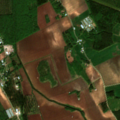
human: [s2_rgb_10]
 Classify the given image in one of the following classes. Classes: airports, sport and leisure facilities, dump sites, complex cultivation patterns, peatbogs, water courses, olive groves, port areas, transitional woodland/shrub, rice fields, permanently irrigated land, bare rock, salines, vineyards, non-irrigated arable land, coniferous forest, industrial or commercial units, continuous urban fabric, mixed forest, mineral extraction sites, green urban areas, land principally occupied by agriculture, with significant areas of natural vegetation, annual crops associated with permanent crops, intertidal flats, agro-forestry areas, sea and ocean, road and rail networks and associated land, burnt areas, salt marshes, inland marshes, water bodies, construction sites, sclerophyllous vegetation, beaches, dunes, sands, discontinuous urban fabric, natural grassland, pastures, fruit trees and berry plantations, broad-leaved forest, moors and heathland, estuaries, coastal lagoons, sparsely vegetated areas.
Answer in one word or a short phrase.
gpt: non-irrigated arable land, land principally occupied by agriculture, with significant areas of natural vegetation, coniferous forest, mixed forest, transitional woodland/shrub